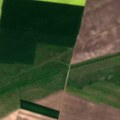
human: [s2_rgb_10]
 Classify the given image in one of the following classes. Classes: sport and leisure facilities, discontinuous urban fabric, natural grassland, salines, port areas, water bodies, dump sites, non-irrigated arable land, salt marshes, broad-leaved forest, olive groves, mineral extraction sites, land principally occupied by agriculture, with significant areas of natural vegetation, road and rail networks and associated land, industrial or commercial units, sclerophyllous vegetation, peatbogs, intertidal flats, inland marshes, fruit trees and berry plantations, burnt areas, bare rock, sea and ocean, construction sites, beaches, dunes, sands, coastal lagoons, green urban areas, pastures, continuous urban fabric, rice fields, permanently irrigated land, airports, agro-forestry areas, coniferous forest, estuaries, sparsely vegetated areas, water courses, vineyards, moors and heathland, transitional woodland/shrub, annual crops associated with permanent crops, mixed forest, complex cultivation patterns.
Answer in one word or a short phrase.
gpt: non-irrigated arable land, pastures